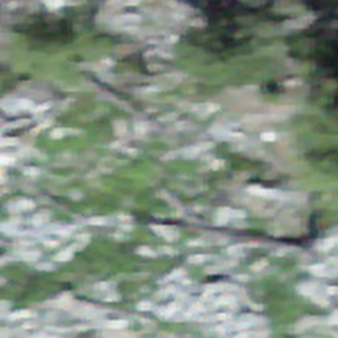
Label: other